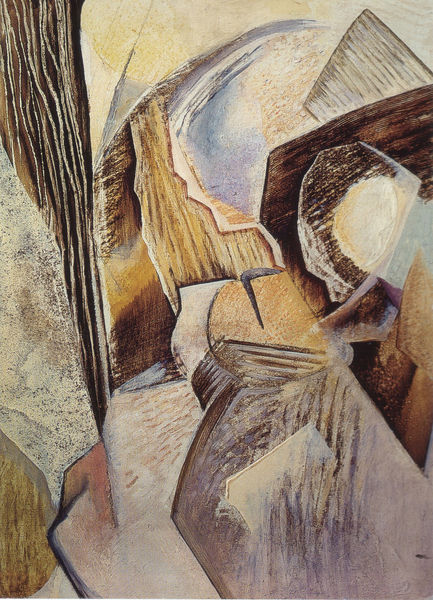
Titel: Kubistisches Stilleben
Künstler: D.P. Sterenberg
Standort: Sankt Petersburg
Institution: Staatliches Russisches Museum
Schlagwörter: blau, dunkel, felsen, gemälde, weiß, gelb, komposition, braun, bunt, grau, hell, holz, orange, pastell, schwarz, eis, rot, beige, malerei, pastos, sonne, rosa, wald, kreis, moderne, abstrakt, modern, formen, lila, linien, striche, abstraktion, linie, form, schraffur, rinde, figürliche abstraktion, geschnittenes holz